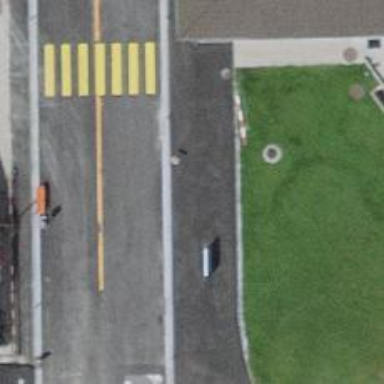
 serving as platform for public transportation."